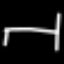
Label: bed